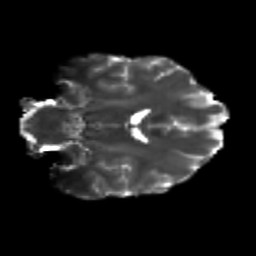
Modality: T2w
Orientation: coronal
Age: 23
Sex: male
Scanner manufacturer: siemens
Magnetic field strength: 3 T
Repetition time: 3.5 s
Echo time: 0.113 s